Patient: sex M, age 44
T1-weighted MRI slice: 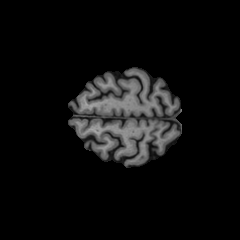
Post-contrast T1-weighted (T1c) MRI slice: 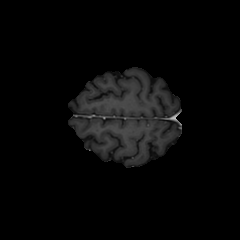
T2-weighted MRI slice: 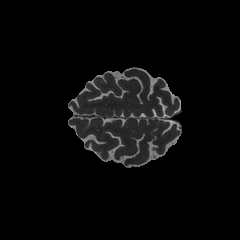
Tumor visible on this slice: no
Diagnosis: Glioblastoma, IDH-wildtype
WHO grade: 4